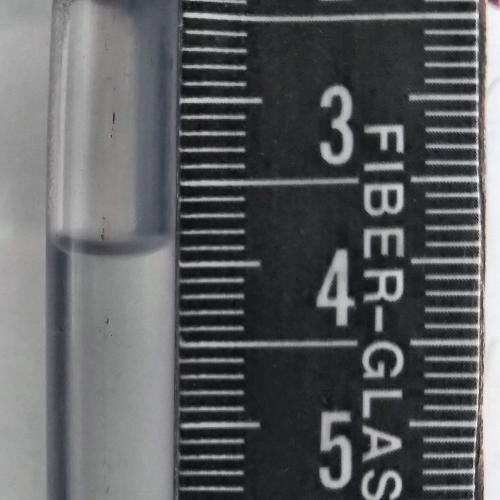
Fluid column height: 3.9 cm